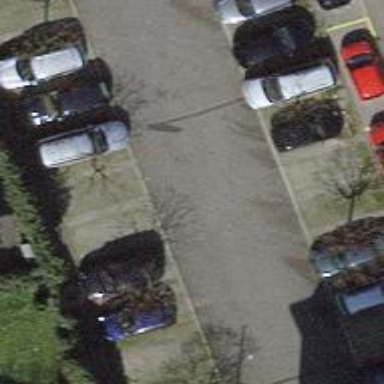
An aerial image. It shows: Car-sharing service available at this location.